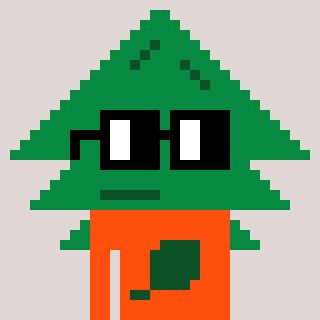
a pixel art character with square black glasses, a fir-shaped head and a orange-colored body on a warm background